Current action and preconditions to check: trajectory_clear

Your task: For each precondition in the list above, predict whether it will hold at this action.

Consider the current scene as observed from the mobile robot's camera, and analyze the predicted future states of all dynamic agents (e.g., people, animals, vehicles, or any moving entities) within the NEXT SECOND.

IMPORTANT: Only answer "very likely" if you are absolutely certain—based on strong, clear evidence—that a dynamic agent will violate the precondition in the predicted future state. Do NOT answer "very likely" for unlikely, ambiguous, or low-probability risks.

Ask yourself for each precondition: Is there a high probability, with clear and convincing evidence, that the predicted future states of any dynamic agent will interfere with the predicted future state of the currently executing action within the NEXT SECOND, causing that precondition to fail?

Assess the risk level based on these predictions. Use "likely" or "very likely" if motions create a clear risk of interference.

Use "neutral" or "improbable" if agents are nearby but their predicted paths are clearly diverging or non-conflicting.

Failure Risk Categories: "very improbable", "improbable", "neutral", "likely", "very likely"

Answer Format: Output ONLY the probability_of_failure value from these categories: "very improbable", "improbable", "neutral", "likely", "very likely"

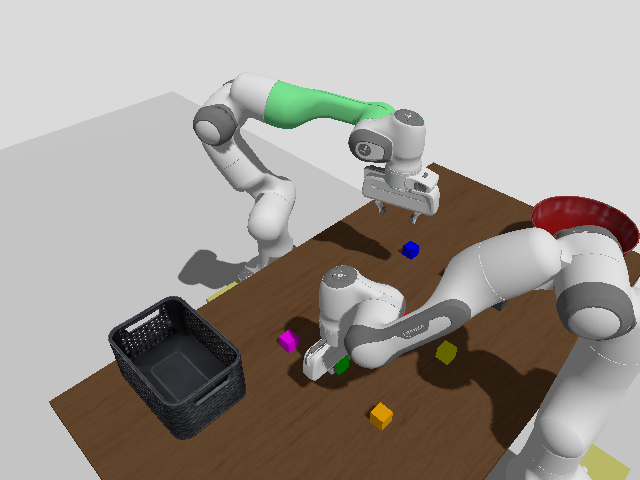

Answer: very improbable